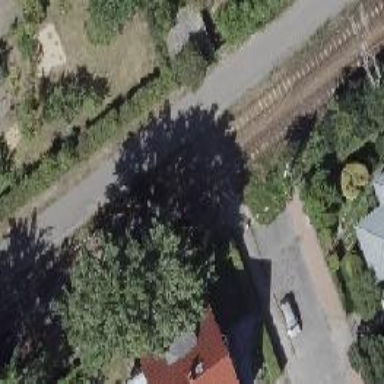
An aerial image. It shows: Uncontrolled tram crossing.